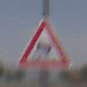
Verkehrszeichen: SchleuderOderRutschgefahr
Umgebung: Outdoor, Nature
Tageszeit: Midday
Wetter: PartlyCloudy
Licht: Natural
Jahreszeit: NotSpecified
Kontrast: HighContrast